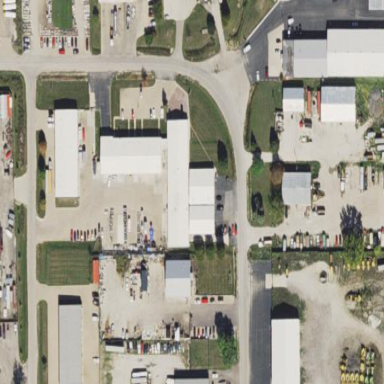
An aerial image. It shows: Industrial building.